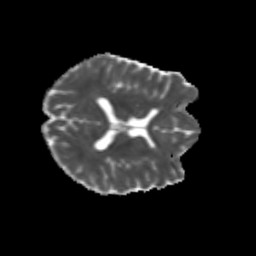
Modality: MD
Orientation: axial
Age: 29
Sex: male
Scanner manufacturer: siemens
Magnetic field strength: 3 T
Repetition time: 3.5 s
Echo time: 0.113 s